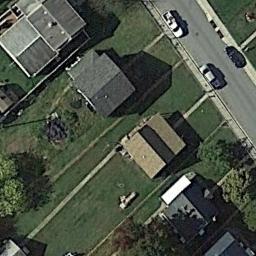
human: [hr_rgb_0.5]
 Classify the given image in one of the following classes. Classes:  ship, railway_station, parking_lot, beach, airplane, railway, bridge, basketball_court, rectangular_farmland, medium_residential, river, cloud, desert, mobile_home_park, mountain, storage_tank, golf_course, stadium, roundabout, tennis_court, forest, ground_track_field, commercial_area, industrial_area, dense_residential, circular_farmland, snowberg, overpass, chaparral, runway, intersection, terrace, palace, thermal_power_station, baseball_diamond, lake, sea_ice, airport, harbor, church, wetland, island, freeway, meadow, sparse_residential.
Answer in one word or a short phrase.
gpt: medium_residential